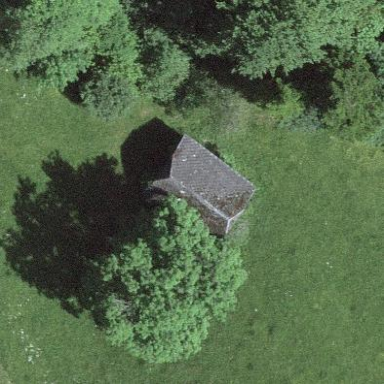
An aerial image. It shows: Barn.